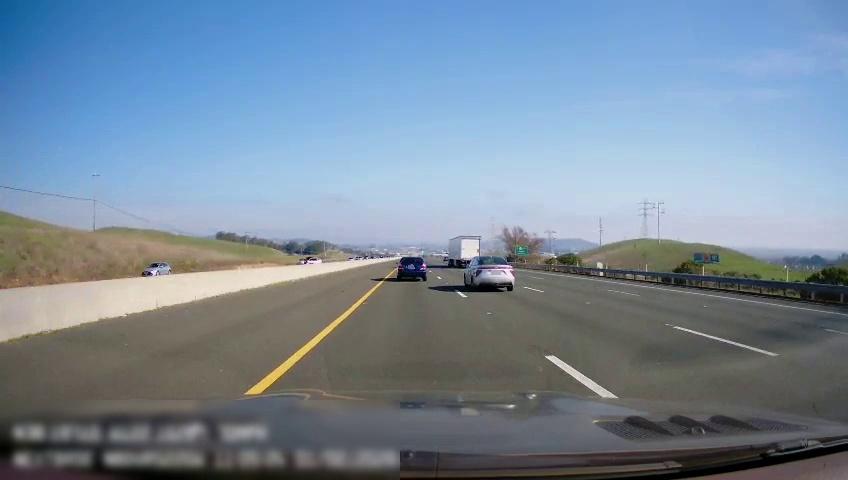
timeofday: Day
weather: Sunny
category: Drivable Space
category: Vehicles | Other LV
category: Vehicles | Car
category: Vehicles | Car
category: Vehicles | Car
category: Vehicles | Truck
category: Lanes | Current Lane
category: Lanes | Current Lane
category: Lanes | Alternate Lane
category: Lanes | Alternate Lane
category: Lanes | Alternate Lane
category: Traffic | Signs